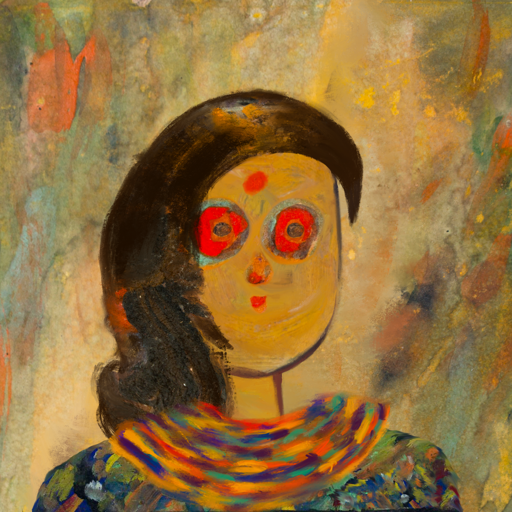
Background: Comrade, Head And Neck Front: After_Raid, Face Front: Sisters, Bust: An_Impression, Hair Front: Gypsy_Queen, Head Accessory: Blank, Second Necklace: An_Impression_2, Necklace: Blank, Baby: Blank